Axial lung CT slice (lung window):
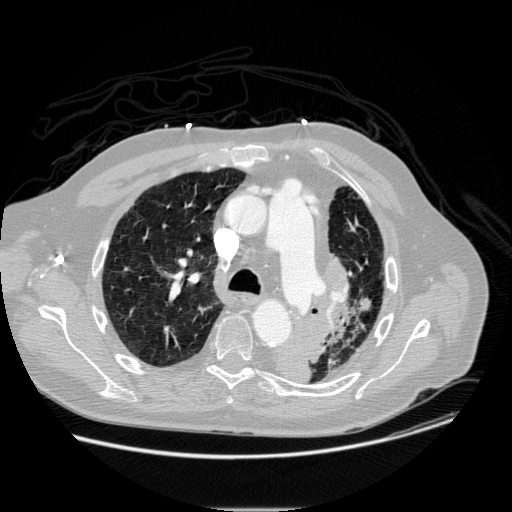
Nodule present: yes
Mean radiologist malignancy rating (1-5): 3.5